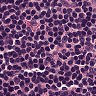
Metastatic tissue present: no